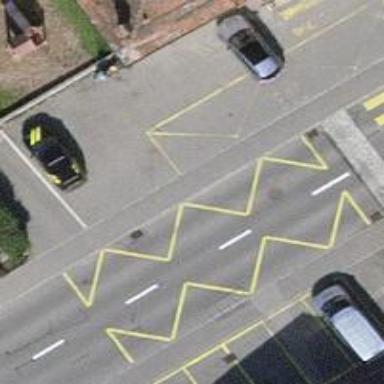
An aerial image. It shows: Bus stop with platform for public transport.